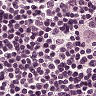
Metastatic tissue present: yes